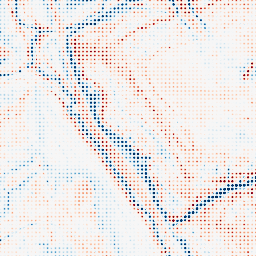
Category: edge_preserving
Decomposition family: anisotropic_diffusion
Decomposition parameters: iterations: 50
kappa: 50
gamma: 0.2
Upsampling method: sinc_blackman
Upsampling parameters: scale: 8
kernel_size: 4
Upsampling scale: 8